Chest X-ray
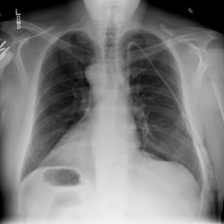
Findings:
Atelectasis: negative
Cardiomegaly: negative
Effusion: positive
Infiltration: positive
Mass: positive
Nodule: negative
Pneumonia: negative
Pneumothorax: negative
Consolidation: negative
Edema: negative
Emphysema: negative
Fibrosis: negative
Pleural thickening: negative
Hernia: negative